Question: I have a gridview with certain boxes that are highlighted in green. These boxes should fill the entire box, but I can't seem to trash this 1px border around the edges. I'm using IE7, but FF does it too.

'''
<!DOCTYPE html PUBLIC "-//W3C//DTD XHTML 1.0 Transitional//EN" "http://www.w3.org/TR/xhtml1/DTD/xhtml1-transitional.dtd">
<html xmlns="http://www.w3.org/1999/xhtml">
<head><title>
</title><link href="Style/StyleSheet.css" rel="stylesheet" type="text/css" /><link href="App_Themes/Contoso/Style.css" type="text/css" rel="stylesheet" /></head>
<body>
<form name="form1" method="post" action="GridViewColoring.aspx" id="form1">
<div>
<input type="hidden" name="__VIEWSTATE" id="__VIEWSTATE" value="/wEPDwUJODIyMTgxMzQxZBgBBQh0ZXN0R3JpZA88KwAMAQgCAWR6Qz5BuXEoalr4HjsTfYqqKPrdwd2ICIXpeNacwdi46w==" />
</div>
<div>
<div>
<table class="cssTable" cellspacing="0" rules="all" border="1" id="testGrid" style="border-collapse:collapse;">
<tr>
<th scope="col">Description</th><th scope="col">Serial#</th>
</tr><tr style="background-color:Yellow;">
<td class="NoMargin NoPadding" style="font-size:Smaller;">
<span id="testGrid_ctl02_descriptionLbl">Some desc 1/25/2011 9:51:27 AM</span>
</td><td style="font-size:Smaller;">
<span id="testGrid_ctl02_serialNumberLbl" class="NoMargin NoPadding MaxHeightAndWidth NoBorder" style="display:inline-block;height:100%;width:100%;">0</span>
</td>
</tr><tr style="background-color:Yellow;">
<td class="NoMargin NoPadding" style="font-size:Smaller;">
<span id="testGrid_ctl03_descriptionLbl">Some desc 1/25/2011 9:51:27 AM</span>
</td><td style="font-size:Smaller;">
<span id="testGrid_ctl03_serialNumberLbl" class="NoMargin NoPadding MaxHeightAndWidth NoBorder" style="display:inline-block;background-color:#CCFFCC;height:100%;width:100%;">1000</span>
</td>
</tr><tr style="background-color:Yellow;">
<td class="NoMargin NoPadding" style="font-size:Smaller;">
<span id="testGrid_ctl04_descriptionLbl">Some desc 1/25/2011 9:51:27 AM</span>
</td><td style="font-size:Smaller;">
<span id="testGrid_ctl04_serialNumberLbl" class="NoMargin NoPadding MaxHeightAndWidth NoBorder" style="display:inline-block;background-color:#CCFFCC;height:100%;width:100%;">2000</span>
</td>
</tr>
</table>
</div>
</div>
</form>
</body>
</html>
'''
'''
body {
}
.NoMargin
{
margin:0 0 0 0;
}
.NoPadding
{
padding:0 0 0 0;
}
.BgColor
{
background-color:Aqua;
}
.MaxHeightAndWidth
{
height:100%;
width:100%;
}
.NoBorder
{
border:0px;
}
'''
'''
<%@ Page Language="C#" AutoEventWireup="true" CodeBehind="GridViewColoring.aspx.cs" Inherits="WebApplication1.GridViewColoring" %>
<!DOCTYPE html PUBLIC "-//W3C//DTD XHTML 1.0 Transitional//EN" "http://www.w3.org/TR/xhtml1/DTD/xhtml1-transitional.dtd">
<html xmlns="http://www.w3.org/1999/xhtml">
<head runat="server">
<title></title>
<link href="Style/StyleSheet.css" rel="stylesheet" type="text/css" />
</head>
<body>
<form id="form1" runat="server">
<div>
<asp:GridView id="testGrid" runat="server" CssClass="cssTable"
AutoGenerateColumns="False"
OnRowDataBound="SetStatusColors" >
<Columns>
<asp:TemplateField HeaderText="Description" SortExpression="description" ItemStyle-CssClass="NoMargin NoPadding">
<ItemTemplate>
<asp:Label ID="descriptionLbl" runat="server" Text='<%# Bind("description") %>'></asp:Label>
</ItemTemplate>
<ItemStyle Font-Size="Smaller" />
</asp:TemplateField>
<asp:TemplateField HeaderText="Serial#" SortExpression="serial">
<ItemTemplate>
<asp:Label ID="serialNumberLbl" runat="server" Text='<%# Bind("serial") %>' CssClass="NoMargin NoPadding MaxHeightAndWidth NoBorder" Height="100%" Width="100%"></asp:Label>
</ItemTemplate>
<ItemStyle Font-Size="Smaller" />
</asp:TemplateField>
</Columns>
</asp:GridView>
</div>
</form>
</body>
</html>
'''
'''
using System;
using System.Collections.Generic;
using System.Linq;
using System.Web;
using System.Web.UI;
using System.Web.UI.WebControls;
using System.Data;
namespace WebApplication1
{
public partial class GridViewColoring : System.Web.UI.Page
{
protected void Page_Load(object sender, EventArgs e)
{
testGrid.DataSource = MakeTable();
testGrid.DataBind();
}
protected void SetStatusColors(object sender, GridViewRowEventArgs e)
{
for (int i = 0; i < testGrid.Rows.Count; i++)
{
string serialNumber = ((Label)testGrid.Rows[i].FindControl("serialNumberLbl")).Text;
if (serialNumber != "0")
{
//GREEN HIGHLIGHTS
((Label)testGrid.Rows[i].FindControl("serialNumberLbl")).BackColor = System.Drawing.Color.FromArgb(204, 255, 204);
}
testGrid.Rows[i].BackColor = System.Drawing.Color.Yellow;
}
}
//mock db
private DataSet MakeTable()
{
var table = new DataTable("ParentTable");
DataColumn column;
DataRow row;
// Create new DataColumn, set DataType,
// ColumnName and add to DataTable.
column = new DataColumn();
column.DataType = System.Type.GetType("System.Int32");
column.ColumnName = "serial";
column.ReadOnly = true;
// Add the Column to the DataColumnCollection.
table.Columns.Add(column);
//// Create second column.
column = new DataColumn();
column.DataType = System.Type.GetType("System.String");
column.ColumnName = "description";
column.AutoIncrement = false;
column.Caption = "Description";
column.ReadOnly = false;
column.Unique = false;
// Add the column to the table.
table.Columns.Add(column);
// Instantiate the DataSet variable.
var dataSet = new DataSet();
// Add the new DataTable to the DataSet.
dataSet.Tables.Add(table);
// Create three new DataRow objects and add
// them to the DataTable
for (int i = 0; i <= 2; i++)
{
row = table.NewRow();
row["serial"] = i * 1000;
row["description"] = "Some desc " + DateTime.Now;
table.Rows.Add(row);
}
return dataSet;
}
}
}
'''
Changed the Serial# template's itemstyle and it fixed the problem. I have no idea why, but thanks to your tips, I was able to reduce the problem down enough to try it:
'''
<ItemStyle Font-Size="Smaller" CssClass="NoMargin NoPadding" />
'''
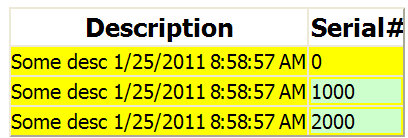
Answer: Try setting border-collapse: collapse; on the cssTable css class.
Okay I was able to get it working. I took the css classes off of the first template item and created the following css.
'''
table.cssTable
{
border-collapse: collapse;
}
table.cssTable tr td
{
background: Yellow;
font-size:Smaller;
margin: 0;
padding: 0;
}
'''
By the way, you should be able to get rid of the ItemStyle with font-size as well with this CSS.